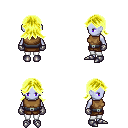
a pixel art fantasy rpg character, female body template, dark elf, purple skin, leather chest armor, white pants, gold loose hair, metal gloves, metal boots, four views (front, back, left, right), 2x2 character sprite sheet, small pixel art, hard edges, no anti-aliasing